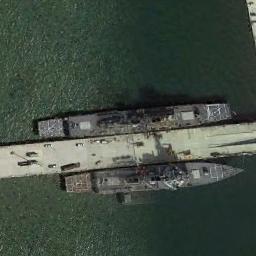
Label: ship